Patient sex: F
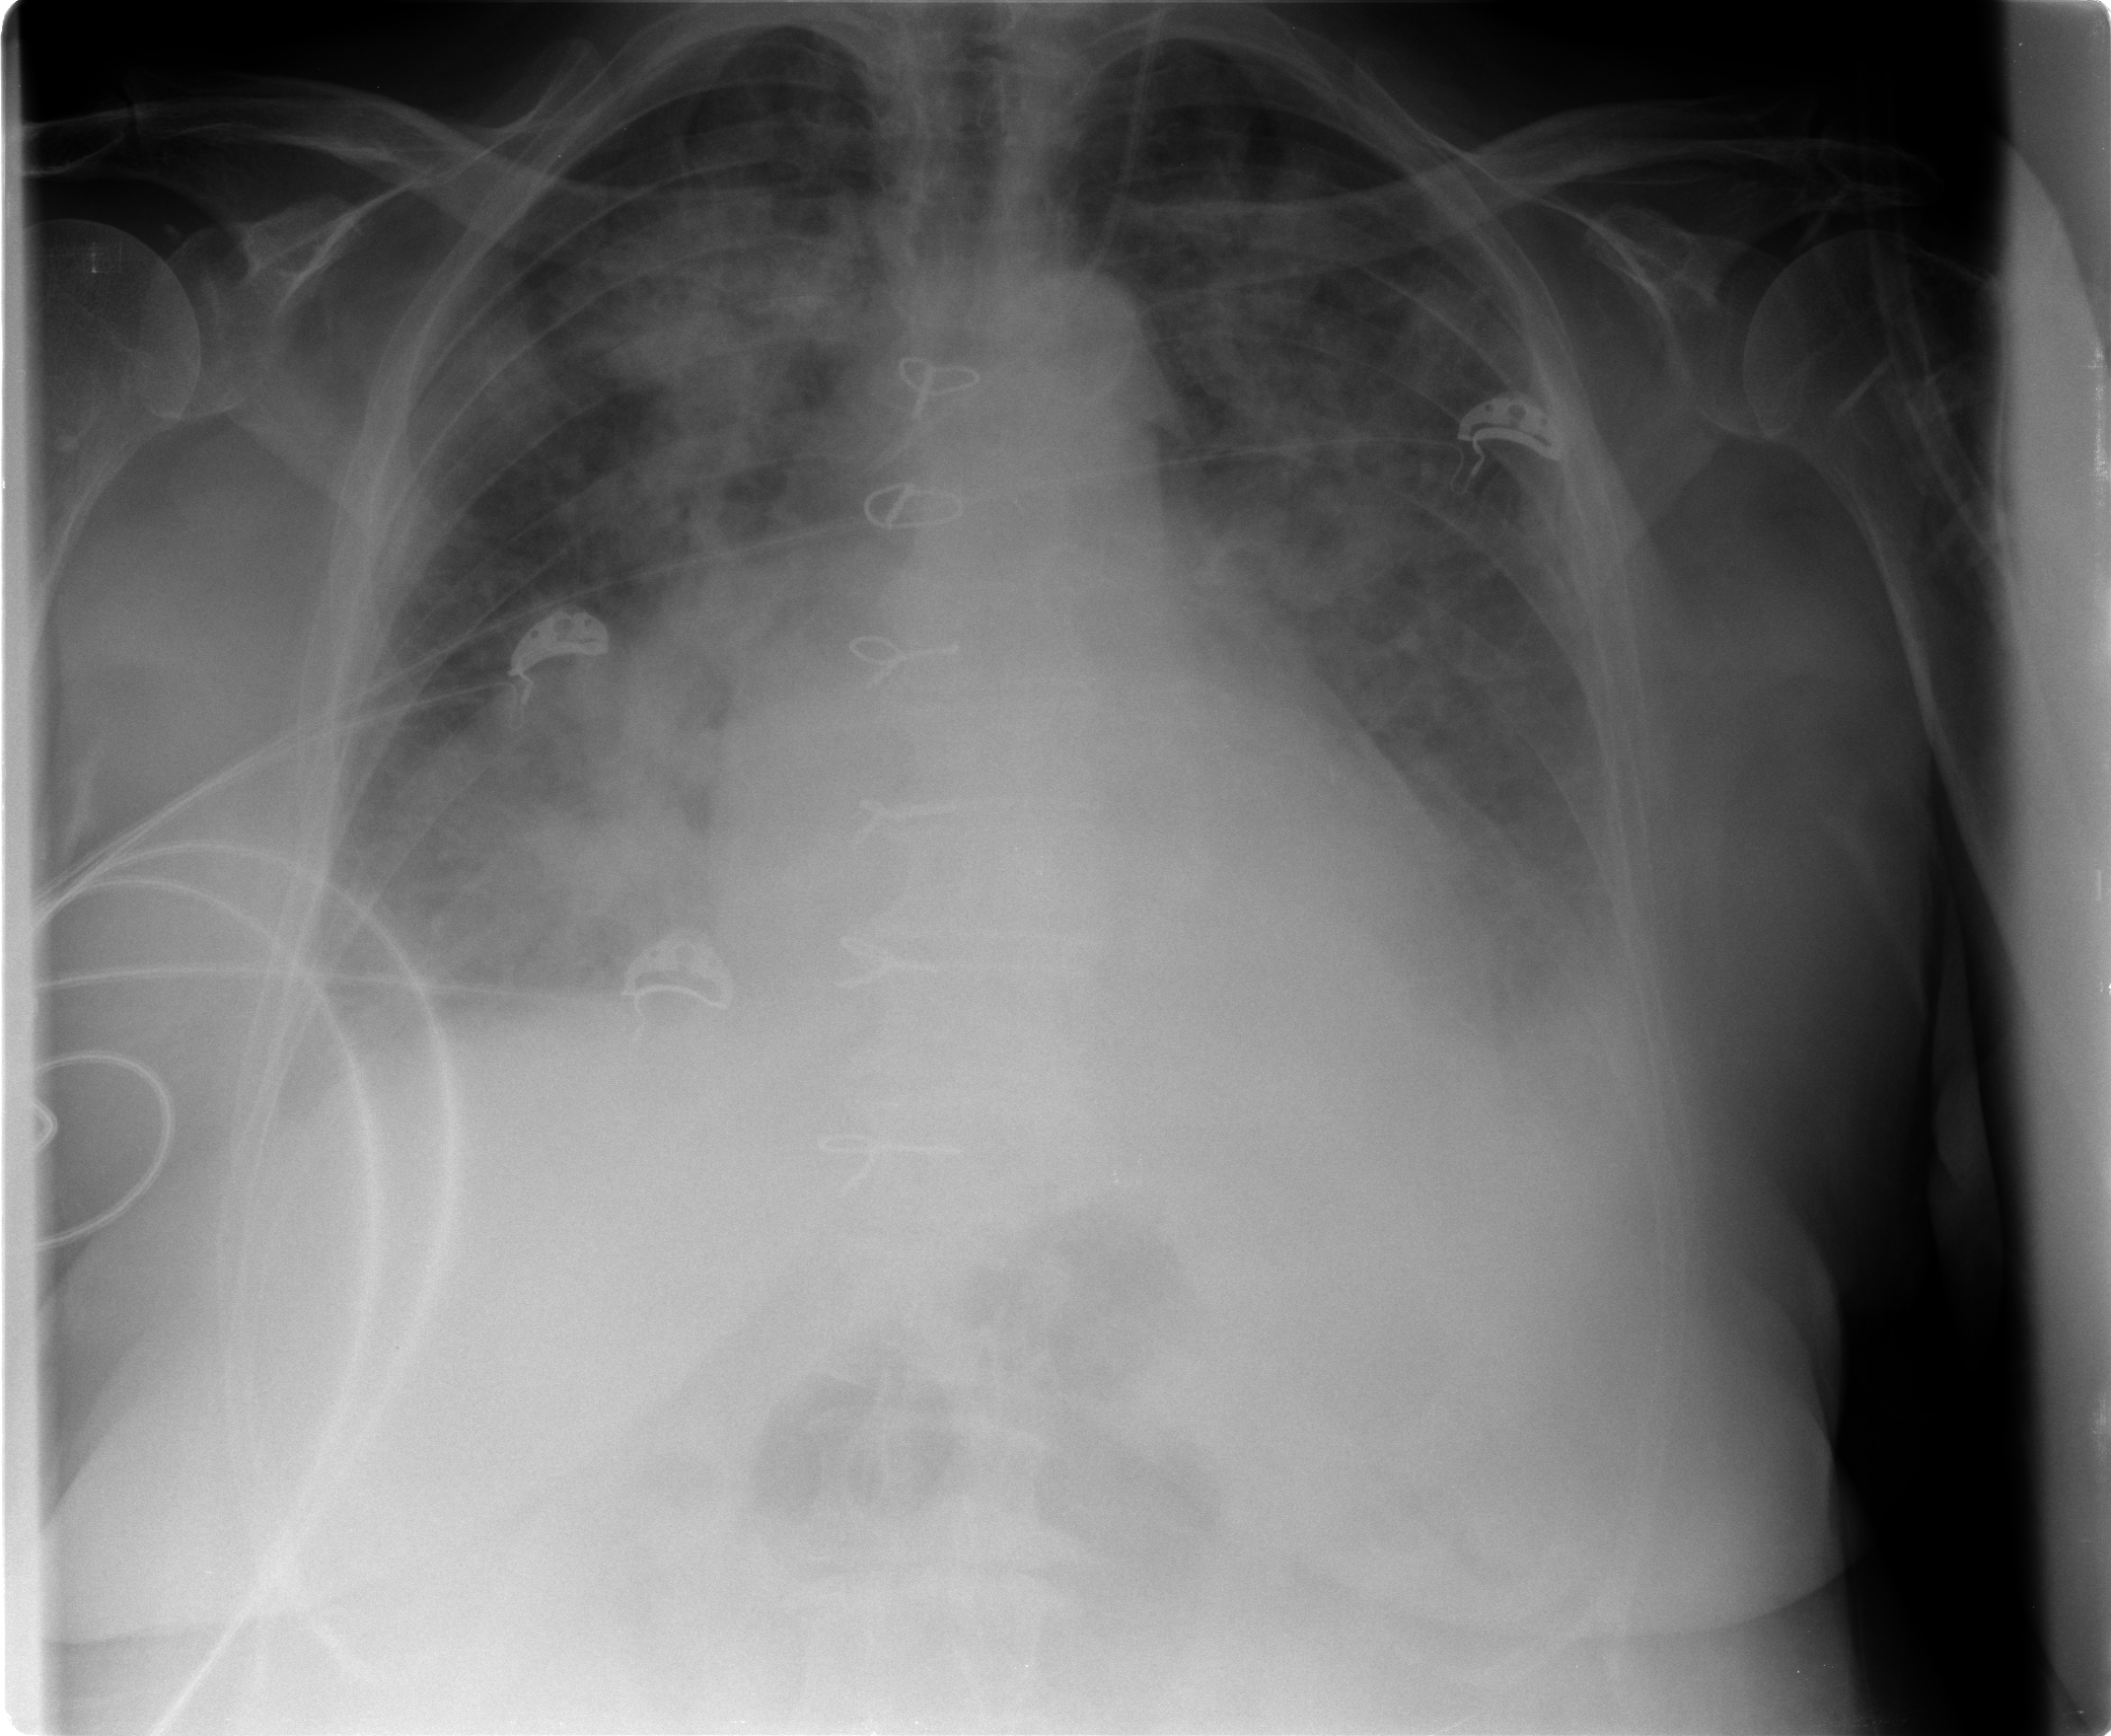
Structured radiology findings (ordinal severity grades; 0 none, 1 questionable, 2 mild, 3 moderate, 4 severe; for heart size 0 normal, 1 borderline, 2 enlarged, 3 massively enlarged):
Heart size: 2
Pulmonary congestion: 2
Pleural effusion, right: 0
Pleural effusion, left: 2
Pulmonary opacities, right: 3
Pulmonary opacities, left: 3
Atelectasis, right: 2
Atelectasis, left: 2